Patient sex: M
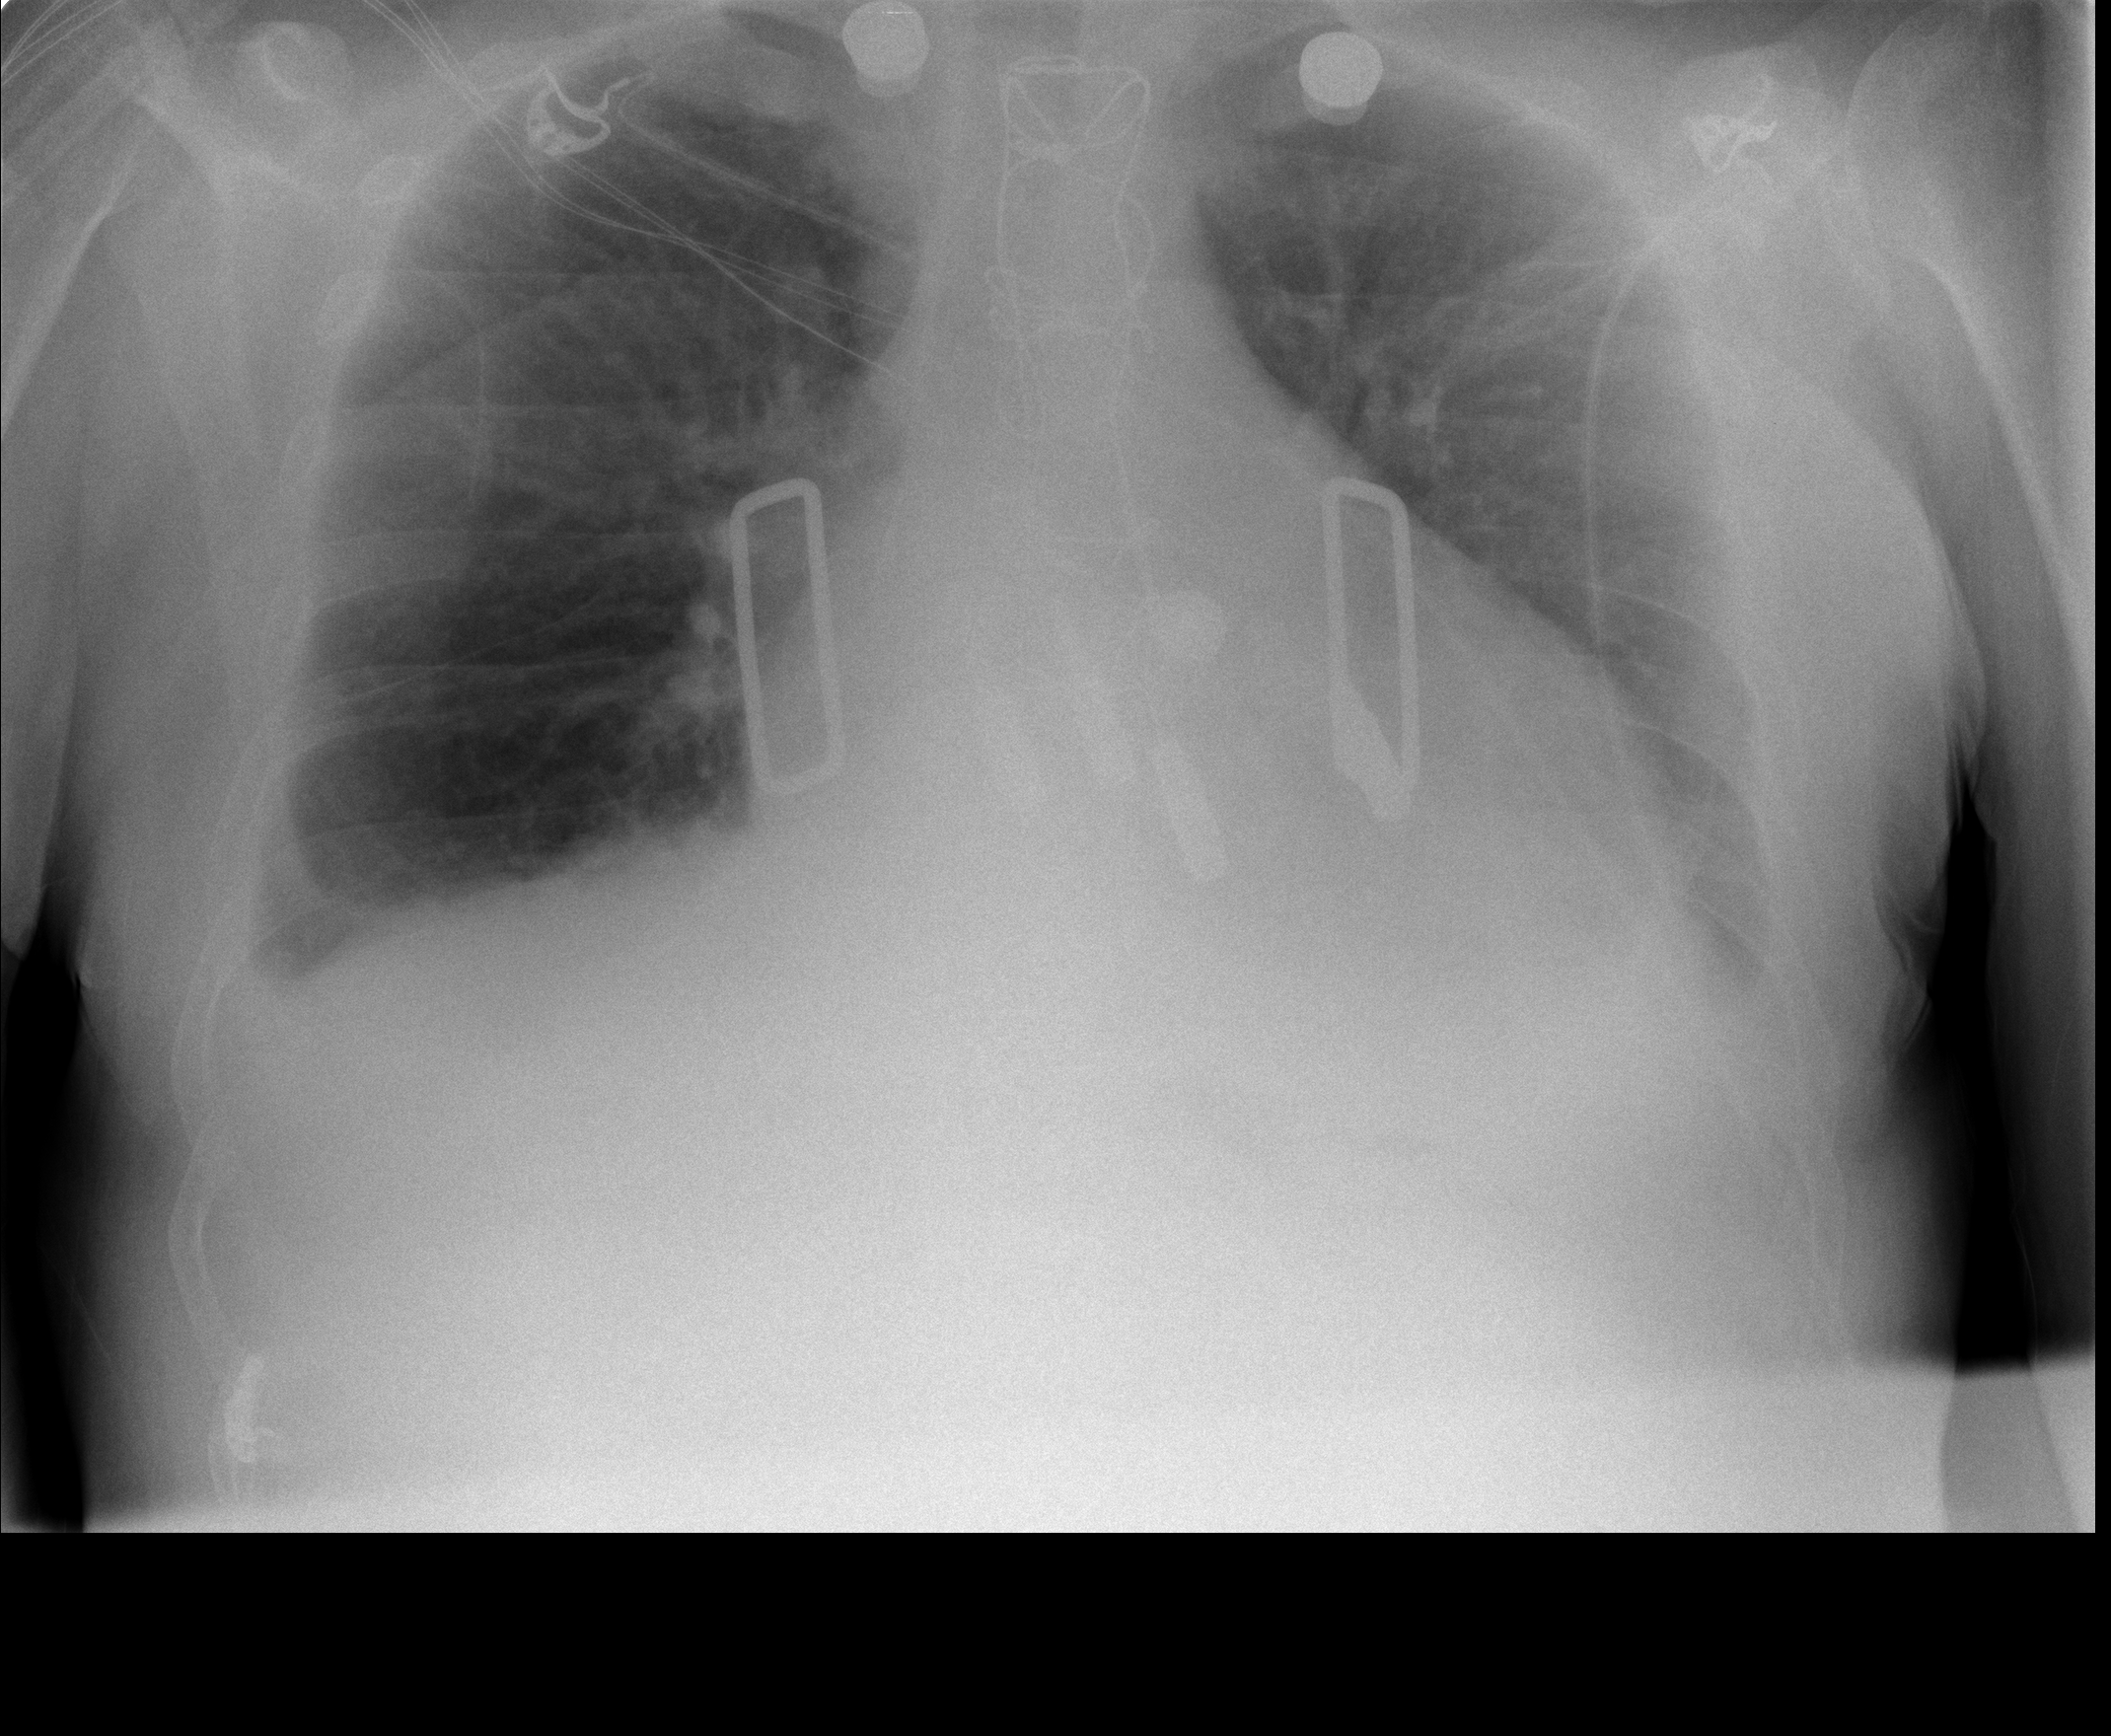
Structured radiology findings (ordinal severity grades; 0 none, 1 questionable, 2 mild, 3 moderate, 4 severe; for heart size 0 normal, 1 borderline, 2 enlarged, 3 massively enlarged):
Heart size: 2
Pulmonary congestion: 0
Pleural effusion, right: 2
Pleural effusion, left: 2
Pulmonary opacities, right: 0
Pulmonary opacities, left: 0
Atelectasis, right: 3
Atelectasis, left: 2